Question: I want to trigger an SQL job which runs an SSIS package from an AX Job, I successfully ran SQL code fetching some records from an SQL table by creating a menu item for the job and have it run on the server instead of the client but the following code runs without errors but the Job's not started?
CODE:
'''
static void TriggerAllocation(Args _args)
{
UserConnection userConnection;
Statement statement;
str sqlStatement;
SqlSystem sqlSystem;
SqlStatementExecutePermission sqlPermission;
;
sqlSystem = new SqlSystem();
sqlStatement = "EXEC MSDB.dbo.sp_start_job @Job_Name = 'MyJob'";
userConnection = new UserConnection();
statement = userConnection.createStatement();
sqlPermission = new SqlStatementExecutePermission(
sqlStatement);
sqlPermission.assert();
statement.executeQuery(sqlStatement);
CodeAccessPermission::revertAssert();
'''
I can't find any more clues in e.g. eventviewer, SQL logs as for what went wrong..
Kind regards,
Mike
[UPDATE] Thanks to Alex K I solved it!
using
'''
statement.executeUpdate(sqlStatement);
'''
instead of
'''
statement.executeQuery(sqlStatement);
'''
did the trick!
Keep in mind that running the job directly from AX won't work despite: static void
You'll have to create an Menu Item of type action with property RunOn=Server

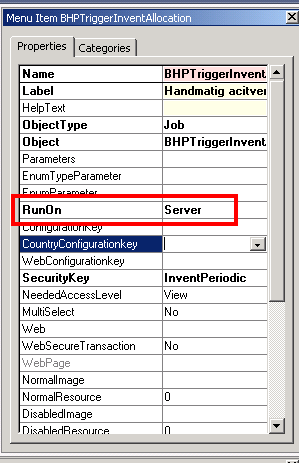
Answer: I should have given my comment as an answer but wasn't paying attention:
Try 'server static void Trigger...' and perhaps 'statement.executeUpdate(...)' instead of 'executeQuery'